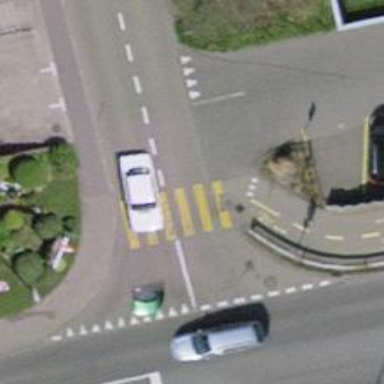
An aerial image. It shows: Uncontrolled road crossing.